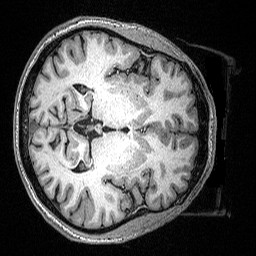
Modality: T1w
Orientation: axial
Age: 41
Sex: male
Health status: ill
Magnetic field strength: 3 T
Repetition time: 2.53 s
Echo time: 0.00331 s